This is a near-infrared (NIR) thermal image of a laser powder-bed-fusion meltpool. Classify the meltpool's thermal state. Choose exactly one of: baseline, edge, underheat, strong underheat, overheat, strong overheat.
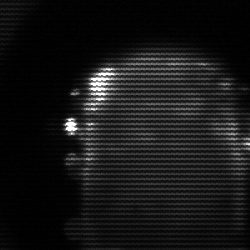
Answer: baseline